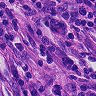
Metastatic tissue present: yes